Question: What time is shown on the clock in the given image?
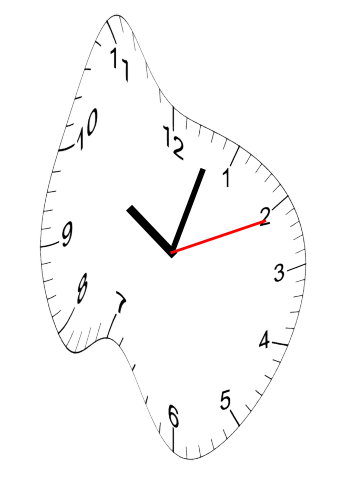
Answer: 10:03:11